Interaction volume radius: 10 \u00c5
Interaction volume height: 30 \u00c5
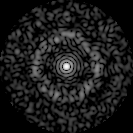
Disorder parameter: 0.8601